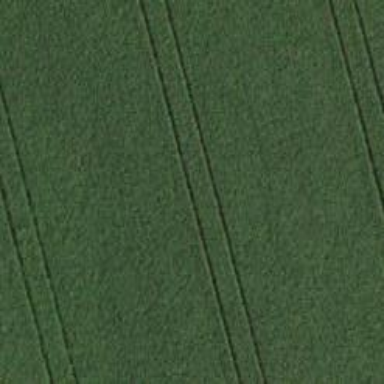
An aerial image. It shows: Aerial marker.